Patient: sex M, age 47
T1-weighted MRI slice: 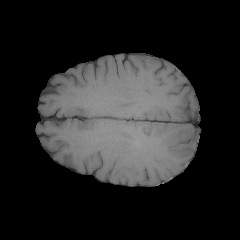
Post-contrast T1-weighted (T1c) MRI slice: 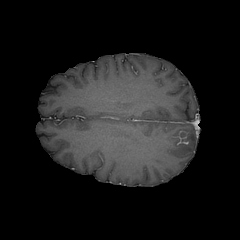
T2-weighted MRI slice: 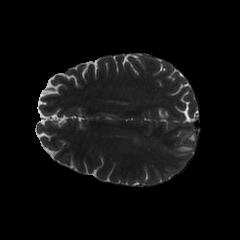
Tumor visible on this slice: yes
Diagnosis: Glioblastoma, IDH-wildtype
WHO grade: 4